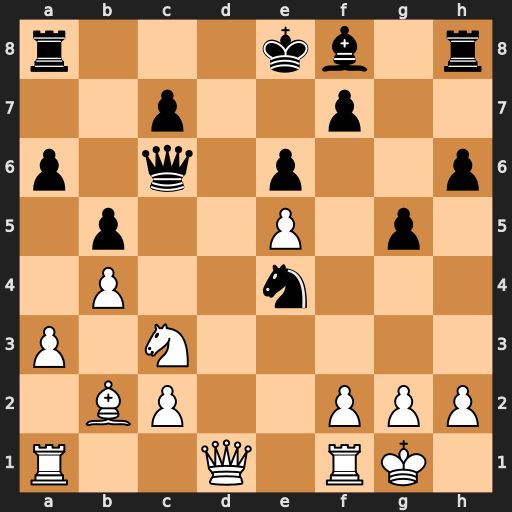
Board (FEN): r3kb1r/2p2p2/p1q1p2p/1p2P1p1/1P2n3/P1N5/1BP2PPP/R2Q1RK1
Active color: w
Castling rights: kq
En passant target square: -
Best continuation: Qf3 g4 Qxe4 Qxe4 Nxe4